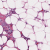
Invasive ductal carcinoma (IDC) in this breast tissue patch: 1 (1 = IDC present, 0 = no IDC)